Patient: sex M, age 60
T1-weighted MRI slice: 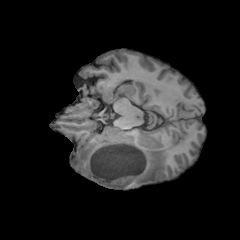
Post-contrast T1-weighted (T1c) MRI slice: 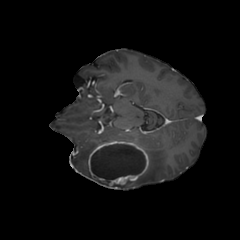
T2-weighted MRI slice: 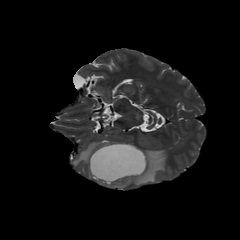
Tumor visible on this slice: yes
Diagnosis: Glioblastoma, IDH-wildtype
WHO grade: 4